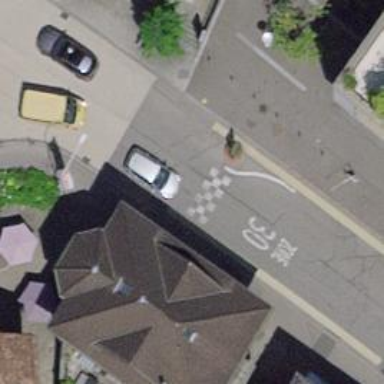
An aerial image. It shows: Unmarked crossing on the road.